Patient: sex F, age 35
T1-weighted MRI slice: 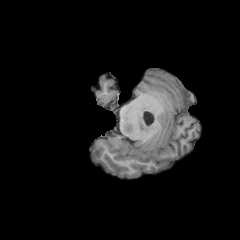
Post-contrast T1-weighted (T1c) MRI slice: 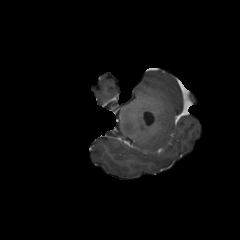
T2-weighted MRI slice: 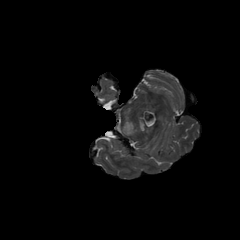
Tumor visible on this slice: yes
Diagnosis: Astrocytoma, IDH-mutant
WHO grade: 3